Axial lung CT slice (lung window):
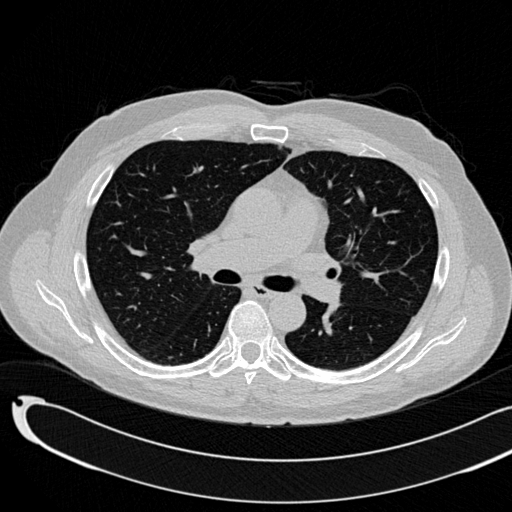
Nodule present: no